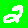
Digit: 2